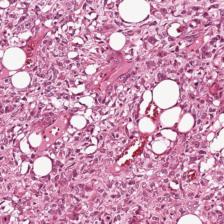
Label: Viable